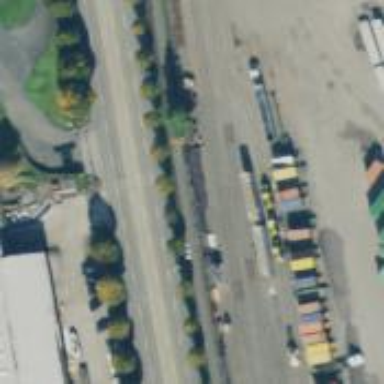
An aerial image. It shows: Railway spur service.